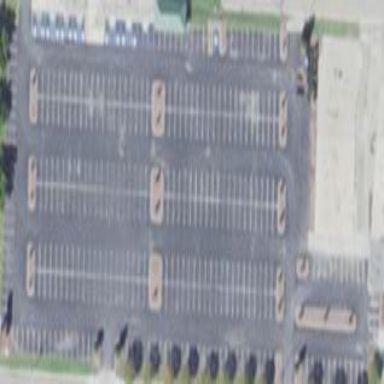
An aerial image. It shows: Parking area with asphalt surface.